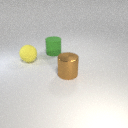
large yellow rubber sphere to the left of large brown metal cylinder